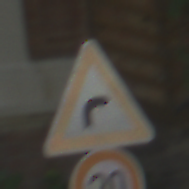
Verkehrszeichen: KurveRechts
Zusatzzeichen unten: Geschwindigkeit20
Umgebung: Outdoor, Suburban
Tageszeit: Midday
Wetter: Clear
Licht: Natural
Jahreszeit: NotSpecified
Kontrast: HighContrast